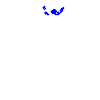
Particle: electron